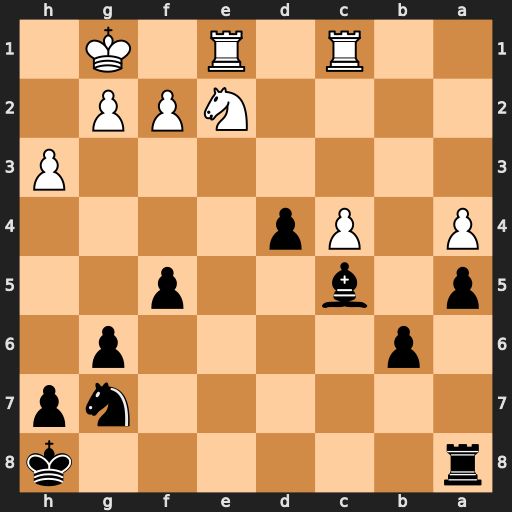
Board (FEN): r6k/6np/1p4p1/p1b2p2/P1Pp4/7P/4NPP1/2R1R1K1
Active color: b
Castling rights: -
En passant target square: -
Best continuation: d3 Rcd1 dxe2